Field crop: maize
Growth stage: 1
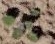
Species: chenopodium